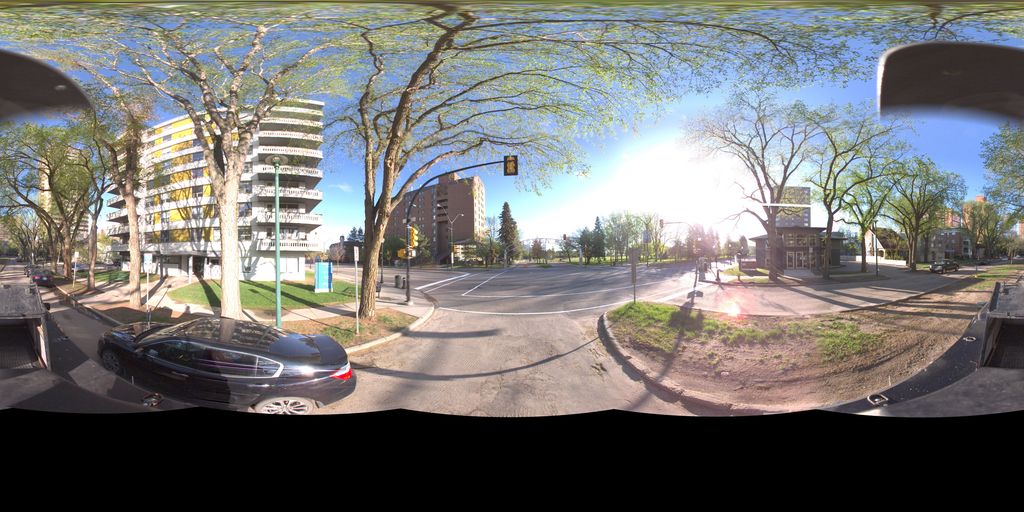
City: saskatoon